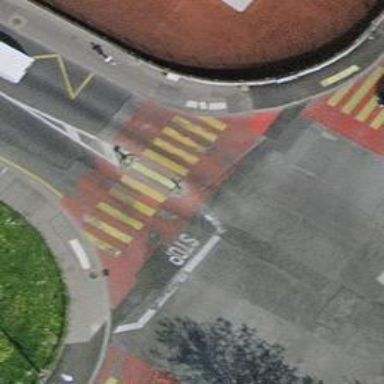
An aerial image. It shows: Marked zebra crossing with pedestrian island.